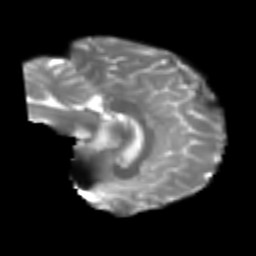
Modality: T2w
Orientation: sagittal
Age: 23
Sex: male
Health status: healthy